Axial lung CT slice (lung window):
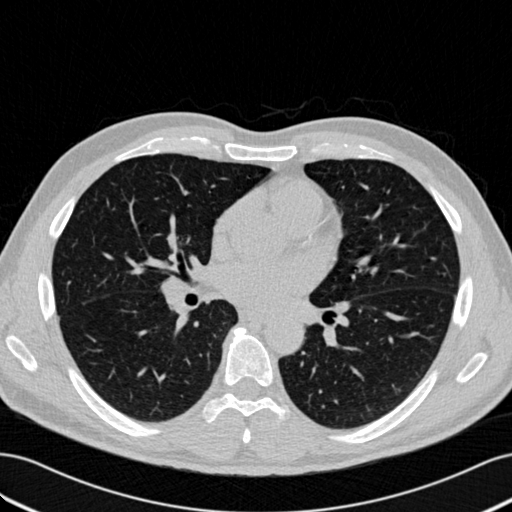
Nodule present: no